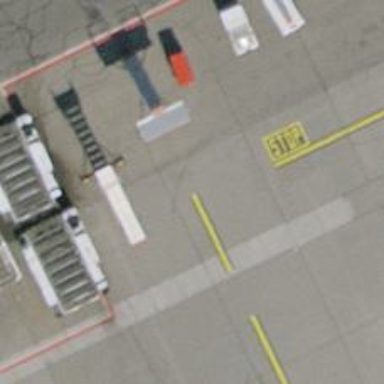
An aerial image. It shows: Airport parking position.